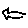
Label: fish